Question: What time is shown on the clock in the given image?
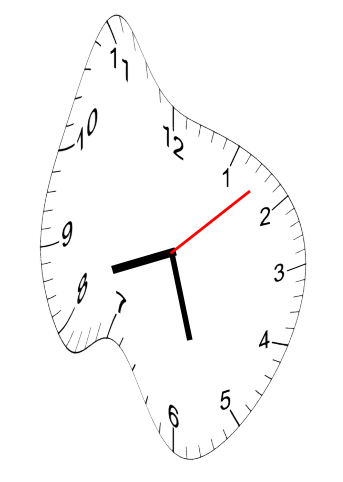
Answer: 08:27:08